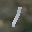
Label: 1